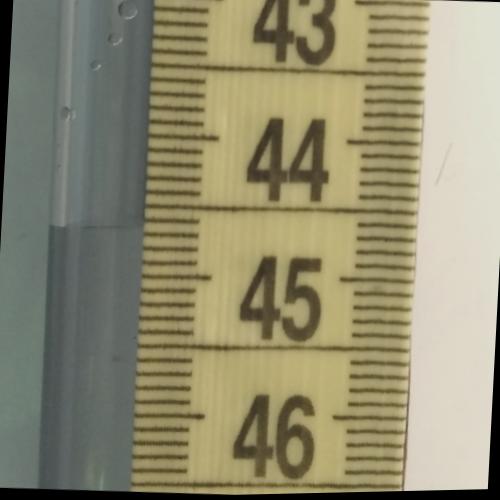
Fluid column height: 44.6 cm